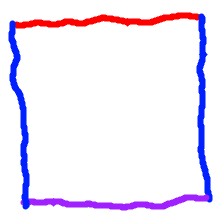
Shape: square